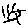
Label: sun